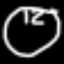
Label: clock